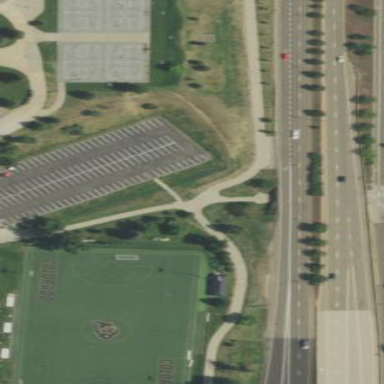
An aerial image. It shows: Parking area with asphalt surface.